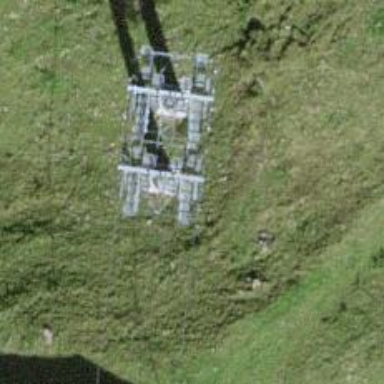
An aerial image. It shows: Pylon for aerialway.